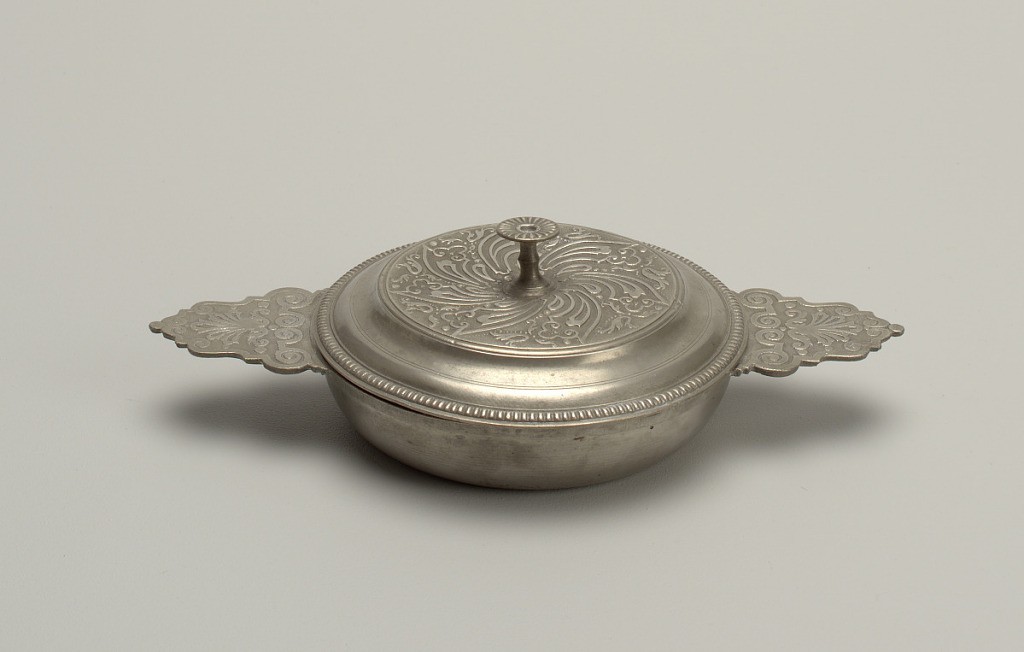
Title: Ecuelle and lid
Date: ca. 1700
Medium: Pewter
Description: Circular bowl with baroque cartouche-shaped handles moulded with decoratve scrolls, the circular lid also decorated with spiral lambrequins and scrolls.